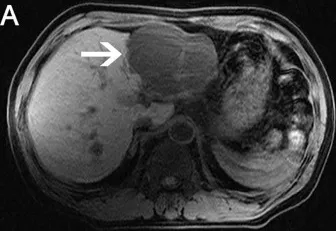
MRI examination. The lesion showed low signals with multiple rooms on T1-weighted images.
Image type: radiology (mri)